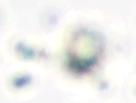
Label: Phaeocystis